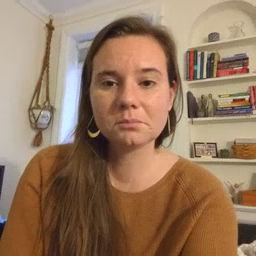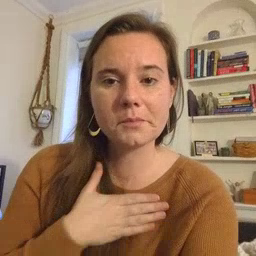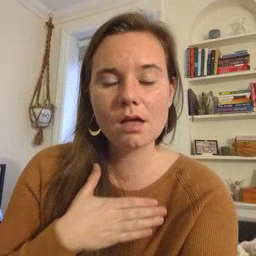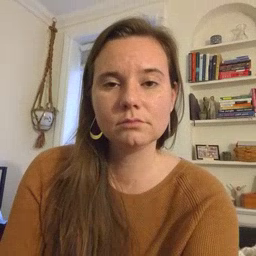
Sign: minemy